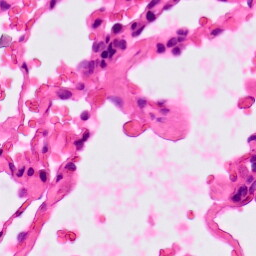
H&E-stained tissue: Lung